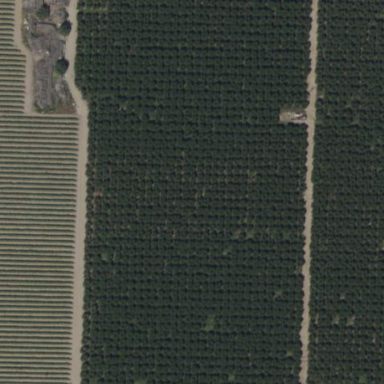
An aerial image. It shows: Vineyard.